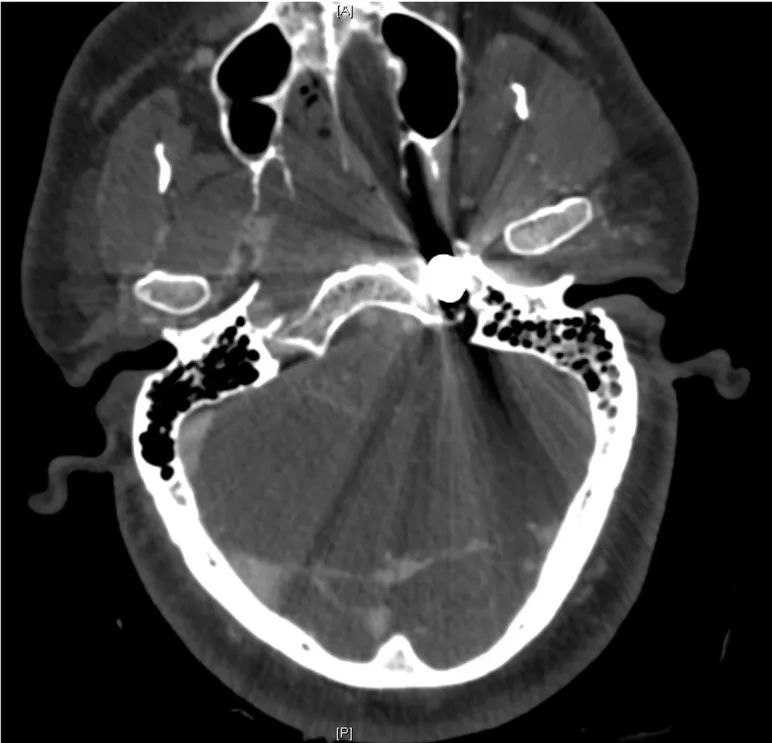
Pre-operative CT scan showing complete transection of the petrous portion of the left internal carotid artery.
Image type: radiology (ct)